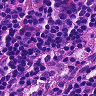
Metastatic tissue present: no